Question: I have the following style for a ToolTip:
'''
<Style x:Key="ToolTipPopUp" TargetType="{x:Type ContentControl}">
<Setter Property="Template">
<Setter.Value>
<ControlTemplate TargetType="{x:Type ContentControl}">
<StackPanel Orientation="Horizontal">
<StackPanel.ToolTip>
<ToolTip Visibility="Hidden" />
</StackPanel.ToolTip>
<ContentPresenter />
<Image Source="/Resources/info.png"
ToolTip="{TemplateBinding ToolTip}"
Height="12"
VerticalAlignment="Top" />
</StackPanel>
</ControlTemplate>
</Setter.Value>
</Setter>
</Style>
'''
This is called via:
'''
<ContentControl Style="{StaticResource ToolTipPopUp}" ToolTip="Hello world">
<CheckBox Content="I am a check box" />
</ContentControl>
'''
This allows me to attach a 'ToolTip' to any control I want and displays the 'ToolTip' as expected.

The customer is now requesting that the 'ToolTip' be shown in a pop-up window as the content can sometimes be rather lengthy.
Is there a way to convert this style to show a pop-up window? I have read that a 'Window' cannot be used by 'ContentControl' so if there is a different way to do this I am open to that.
I have a static resource of the instructions (not shown for clarity) that I bind to the ToolTip (that is what I am doing now). I was thinking of creating a singleton window that would open when the user clicks on the tooltip icon (blue 'i'), would update a property in the pop-up window (i.e., the tooltip content) whenever a tooltip icon is clicked (so if the window is already open, the instructions within the window change). The user can then close the window when they chose.
Thanks to Theodosius for pointing me in the right direction. Here is how I implemented this:
MainPageViewModel.cs (top-most window of executing program):
'''
private Window _toolTipWindow;
/// <summary>
/// Display the tool tip text in a new window
/// </summary>
public void ToolTipPopUpClicked(object sender, RoutedEventArgs e)
{
if (_toolTipWindow == null || !_toolTipWindow.IsVisible)
{
_toolTipWindow = new Window();
}
String _instructions = (((Button)sender).TemplatedParent as ContentControl).ToolTip.ToString();
_toolTipWindow.Width = 300;
_toolTipWindow.Height = 200;
_toolTipWindow.Content = _instructions;
_toolTipWindow.Show();
}
'''
'''
<Style x:Key="ToolTipPopUp" TargetType="{x:Type ContentControl}">
<Setter Property="Template">
<Setter.Value>
<ControlTemplate TargetType="{x:Type ContentControl}">
<StackPanel Orientation="Horizontal">
<ContentPresenter />
<Button Width="Auto">
<i:Interaction.Triggers>
<i:EventTrigger EventName="Click">
<ei:CallMethodAction TargetObject="{Binding RelativeSource={RelativeSource Mode=FindAncestor, AncestorType={x:Type Window}},
Path=DataContext}"
MethodName="ToolTipPopUpClicked" />
</i:EventTrigger>
</i:Interaction.Triggers>
<Button.Template>
<ControlTemplate>
<Image Source="Resources/info.png"
ToolTip="{TemplateBinding ToolTip}"
Height="12"
VerticalAlignment="Top" >

</ControlTemplate>
</Button.Template>
</Button>
</StackPanel>
</ControlTemplate>
</Setter.Value>
</Setter>
</Style>
'''
'''
<ContentControl Name="PopupExample"
Style="{StaticResource ToolTipPopUp}"
ToolTip="Hello world">
<CheckBox Content="I am a check box" />
</ContentControl>
'''
This retains the standard 'ToolTip' functionality and provides a pop-up window when the user clicks on the tool tip icon (blue 'i').
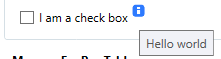
Answer: What about this then?
'''
<Style x:Key="ToolTipPopUp" TargetType="{x:Type ContentControl}">
<Setter Property="Template">
<Setter.Value>
<ControlTemplate TargetType="{x:Type ContentControl}">
<StackPanel Orientation="Horizontal">
<StackPanel.ToolTip>
<ToolTip Visibility="Hidden" />
</StackPanel.ToolTip>
<ContentPresenter />
<Image Source="/info.png"
ToolTip="{TemplateBinding ToolTip}"
Height="12"
VerticalAlignment="Top" >
<Image.Style>
<Style>
<EventSetter Event="Mouse.MouseEnter" Handler="Show_PopupToolTip" />
<EventSetter Event="Mouse.MouseLeave" Handler="Hide_PopupToolTip"/>
</Style>
</Image.Style>

</StackPanel>
</ControlTemplate>
</Setter.Value>
</Setter>
</Style>
'''
Code-behind...
'''
Window win;
private void Show_PopupToolTip(object sender, MouseEventArgs e)
{
var fred = ((Image)sender).TemplatedParent;
if (fred != null)
{
ContentControl c = fred as ContentControl;
string myText = c.ToolTip.ToString();
if (!String.IsNullOrEmpty(myText))
{
if (win == null || !win.IsVisible)
win = new Window();
win.Height = 275;
win.Width = 275;
win.Content = myText;
win.Show();
}
}
}
private void Hide_PopupToolTip(object sender, MouseEventArgs e)
{
//if (win != null)
//{
// win.Close();
//}
}
'''